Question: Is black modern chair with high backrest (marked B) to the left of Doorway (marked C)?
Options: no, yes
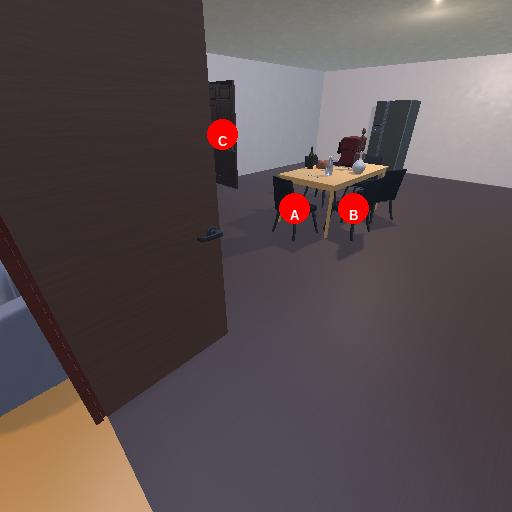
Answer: no